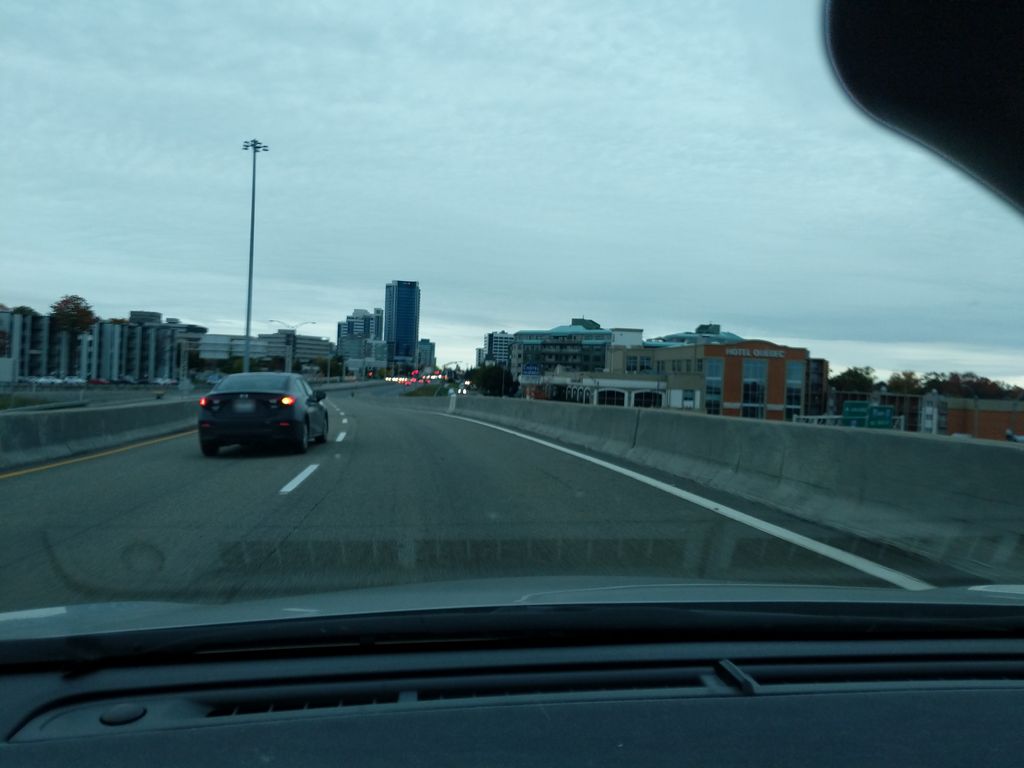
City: quebec_city